Question: I'm trying to get away from using tables for formatting whenever possible.
In a table, if a cell in my second column needs to wrap it will only wrap within that cell. When I try to use a list (dl) the 'second column' (dd) wraps under the entire line.
'''
dt {
display: block;
float: left;
text-align: right;
color: black;
width: 150px;
}
dt::after {
content: ":";
padding-left: .5em;
padding-right: .5em;
}
dd {
display: block;
color: blue;
}
'''
'''
<dl>
<dt>System Type</dt>
<dd>My System Type</dd>
<dt>Manufacturer</dt>
<dd>Very very very very very long second column</dd>
</dl>
'''
Screenshot of output:

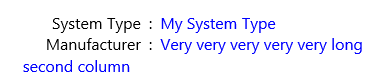
Answer: I think you'll have to hard-code the width of the first column, it's the only way I was able to make any progress, but I think this is what you're looking for. Full credit where it's due, I was inspired by <URL> which used percentages. It turns out better in this scenario if you hard-code the width with pixels instead, so you don't end up with a growing/shrinking gap between your "columns" like you would with percentages.
You'll have to tweak the 120px value to suit your needs, it's what looked best with the two provided values.
'''
* {
margin: 0;
}
dl {
width: 100%;
}
dt {
float: left;
text-align: right;
/* Hard code the width of the first column here */
width: 120px;
}
dt::after {
content: ":";
padding-left: .5em;
padding-right: .5em;
}
dd {
float: left;
/* Hard code the width of the 2nd column here...
... make it take up all the remaining space of the parent
*/
width: calc(100% - 120px);
}
'''
'''
<dl>
<dt>System Type</dt><dd>My System Type</dd>
<dt>Manufacturer</dt><dd>Very very very very very long second column Very very very very very long second column Very very very very very long second column Very very very very very long second column Very very very very very long second column</dd>
</dl>
'''